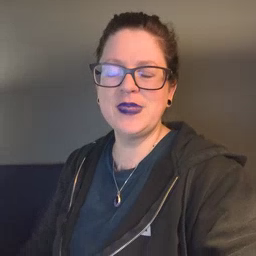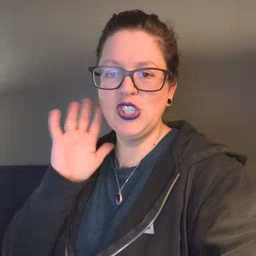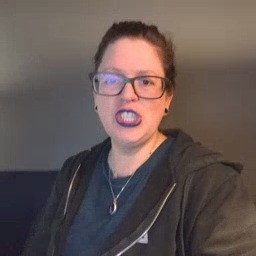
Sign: finish